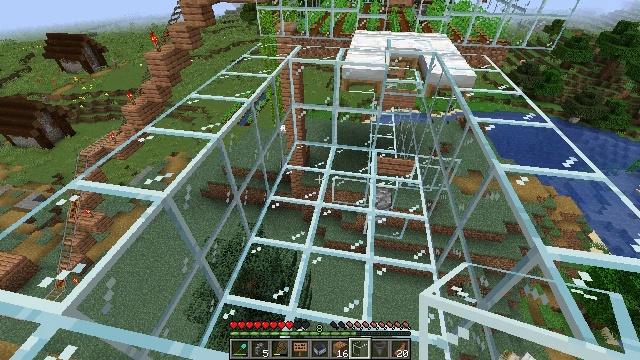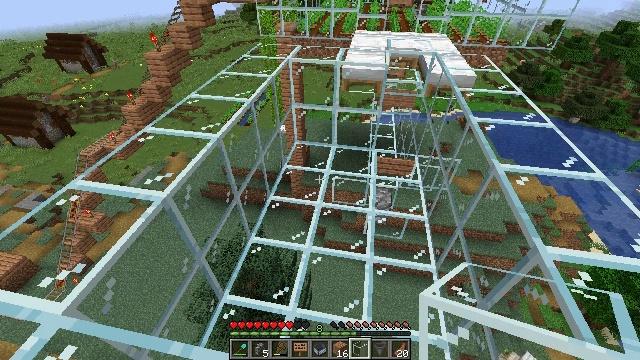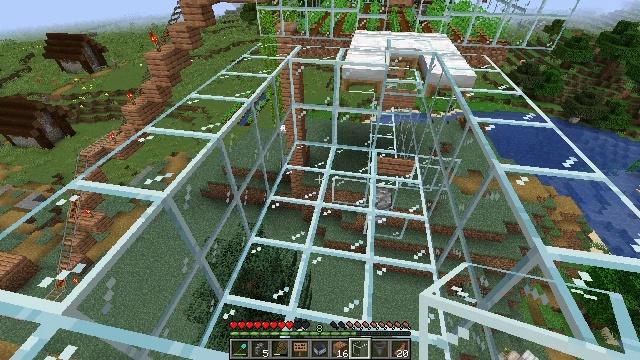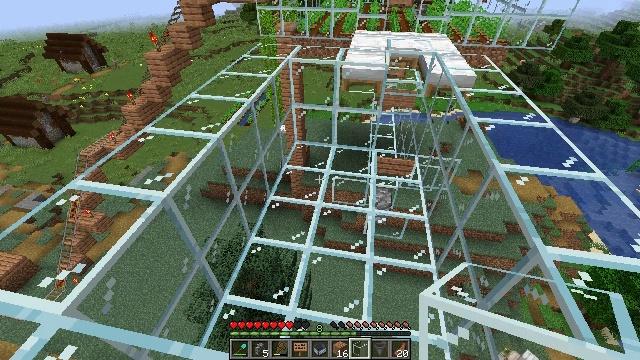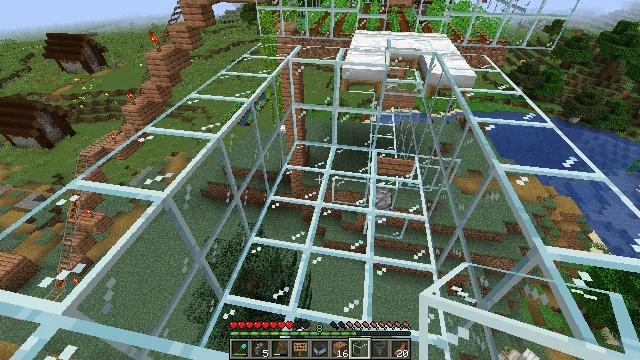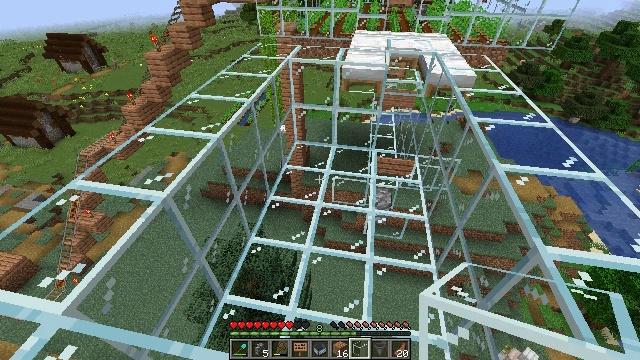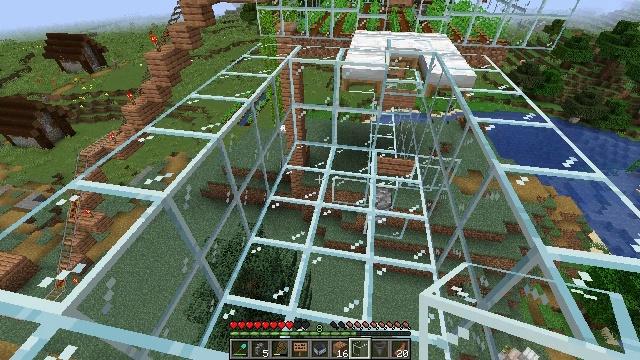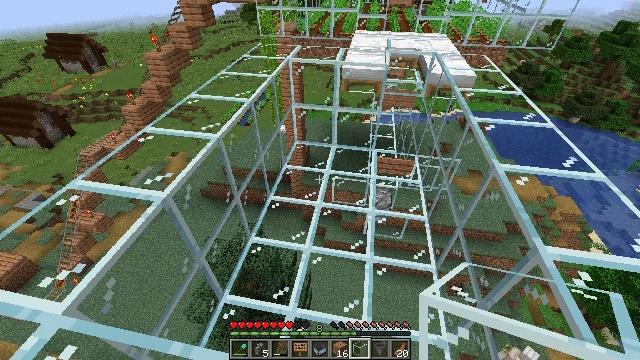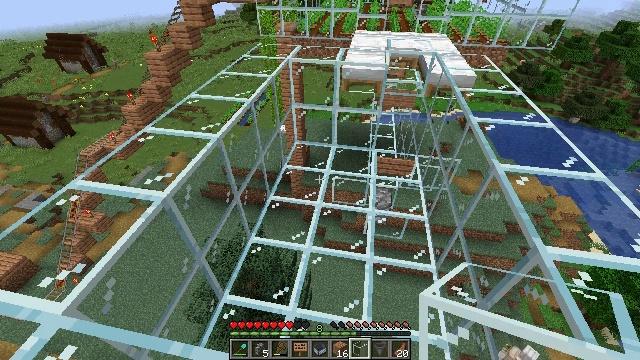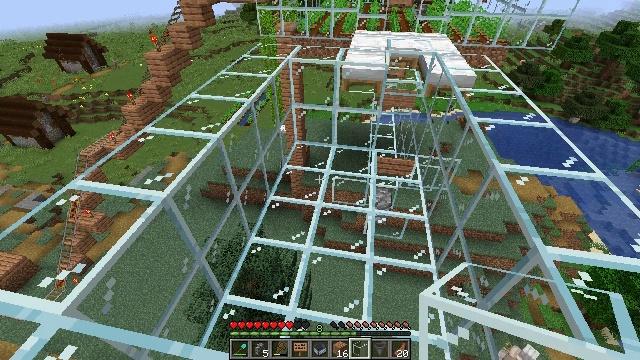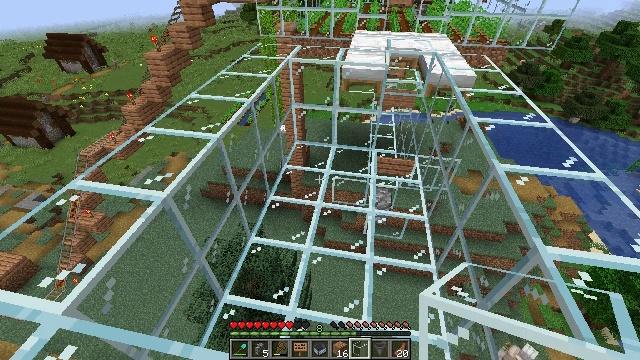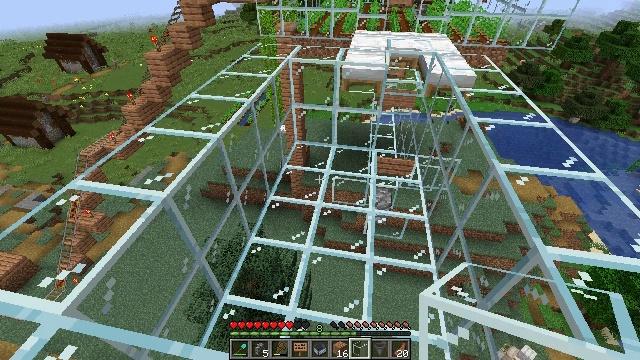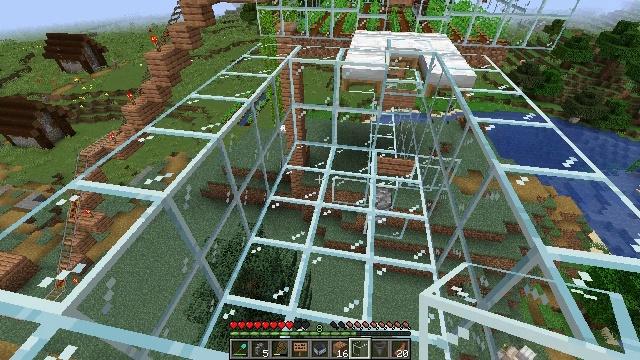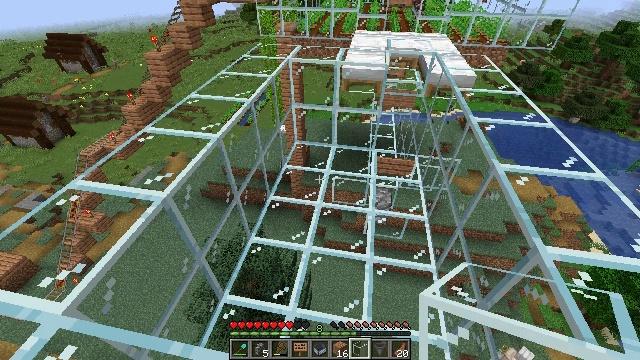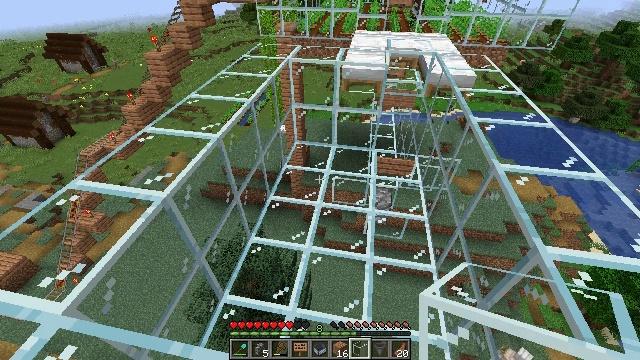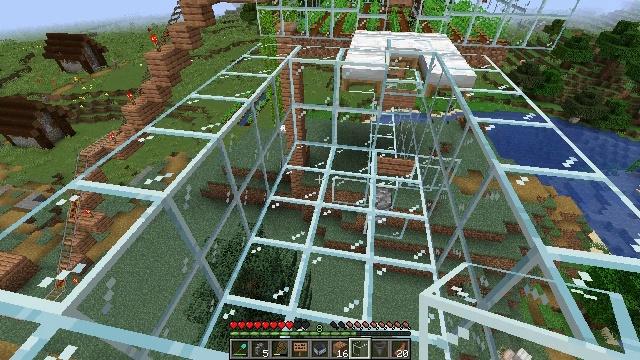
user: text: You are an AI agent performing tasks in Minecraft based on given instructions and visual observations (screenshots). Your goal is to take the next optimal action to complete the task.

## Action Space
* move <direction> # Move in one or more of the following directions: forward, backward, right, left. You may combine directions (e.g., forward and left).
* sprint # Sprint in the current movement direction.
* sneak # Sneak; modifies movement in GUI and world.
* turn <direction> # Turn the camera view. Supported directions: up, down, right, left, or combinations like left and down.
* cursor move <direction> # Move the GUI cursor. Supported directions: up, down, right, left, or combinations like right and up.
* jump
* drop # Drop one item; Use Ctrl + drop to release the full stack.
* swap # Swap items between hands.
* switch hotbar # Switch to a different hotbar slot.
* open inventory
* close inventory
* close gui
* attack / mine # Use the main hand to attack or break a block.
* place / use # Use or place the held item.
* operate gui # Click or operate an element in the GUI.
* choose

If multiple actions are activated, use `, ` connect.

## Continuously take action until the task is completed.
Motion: motion action
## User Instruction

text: Attack the jungle planks to collect them.
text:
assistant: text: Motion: no_op
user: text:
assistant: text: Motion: no_op
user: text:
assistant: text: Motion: no_op
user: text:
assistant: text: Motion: no_op
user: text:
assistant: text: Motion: no_op
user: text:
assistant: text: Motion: no_op
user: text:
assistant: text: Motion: no_op
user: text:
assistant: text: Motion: no_op
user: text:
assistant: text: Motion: no_op
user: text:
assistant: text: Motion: no_op
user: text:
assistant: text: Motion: no_op
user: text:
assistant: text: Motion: no_op
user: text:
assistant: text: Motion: no_op
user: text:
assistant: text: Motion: no_op
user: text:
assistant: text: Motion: no_op
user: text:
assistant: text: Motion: no_op
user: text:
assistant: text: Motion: no_op
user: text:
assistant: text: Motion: no_op
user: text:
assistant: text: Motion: no_op
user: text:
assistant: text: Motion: no_op
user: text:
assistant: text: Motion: no_op
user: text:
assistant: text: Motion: no_op
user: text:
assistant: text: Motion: no_op
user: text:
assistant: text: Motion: no_op
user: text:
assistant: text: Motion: no_op
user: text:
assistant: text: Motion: no_op
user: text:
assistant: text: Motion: no_op
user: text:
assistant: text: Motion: no_op
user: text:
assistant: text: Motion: no_op
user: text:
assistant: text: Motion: no_op